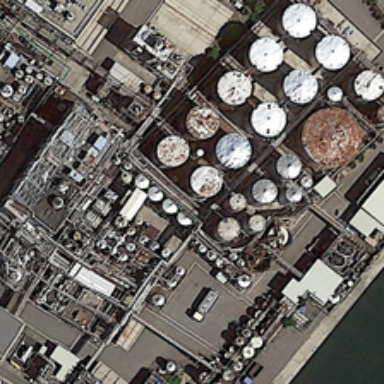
Many storage tanks are in a factory near a river .